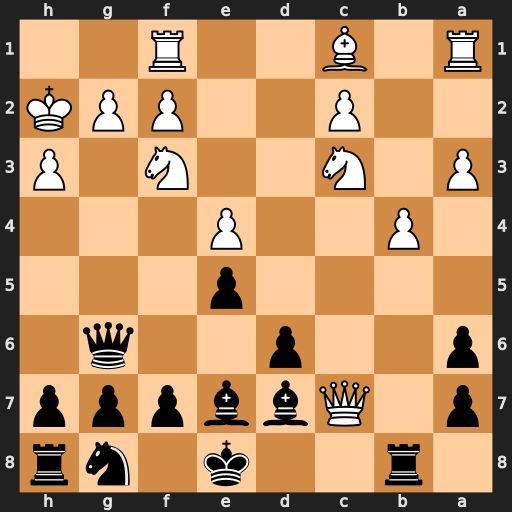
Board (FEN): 1r2k1nr/p1Qbbppp/p2p2q1/4p3/1P2P3/P1N2N1P/2P2PPK/R1B2R2
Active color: b
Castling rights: k
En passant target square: -
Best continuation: Rc8 Qxa7 Rxc3